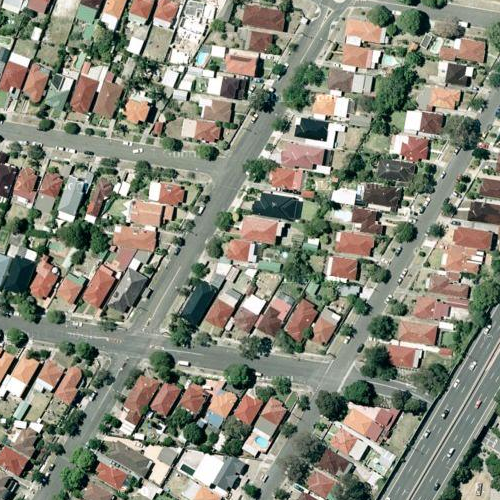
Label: sydney